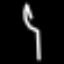
Label: fork